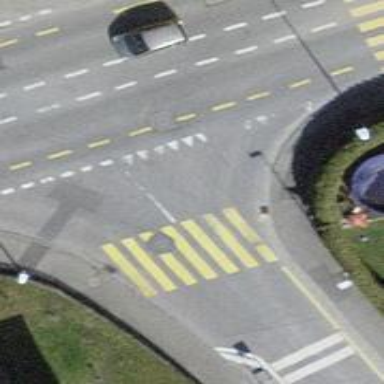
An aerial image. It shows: Uncontrolled zebra crossing with yellow markings.